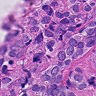
Metastatic tissue present: yes